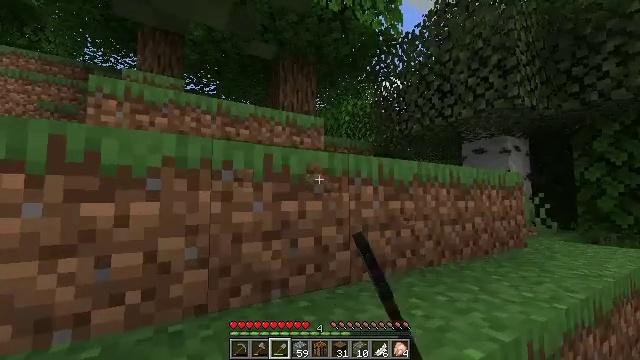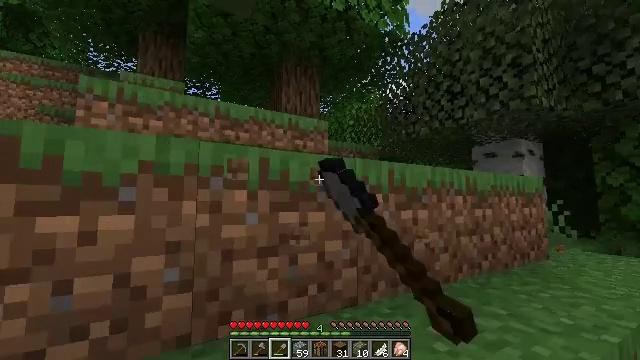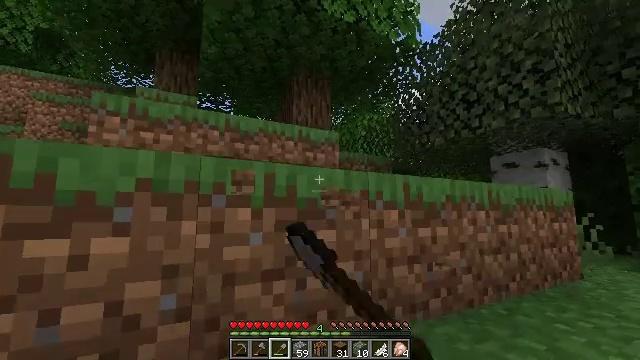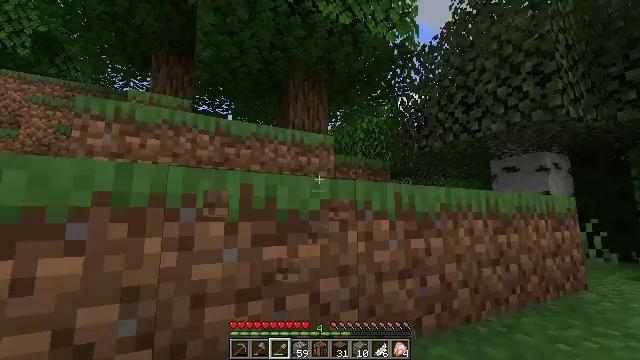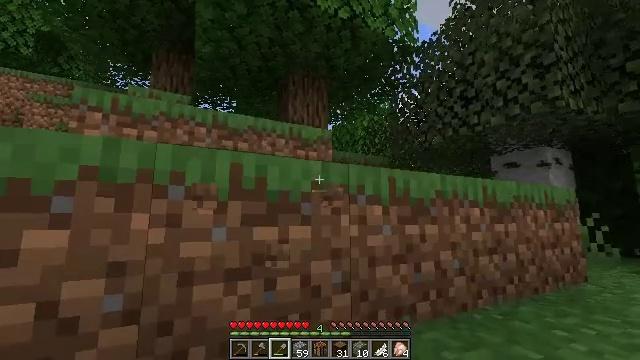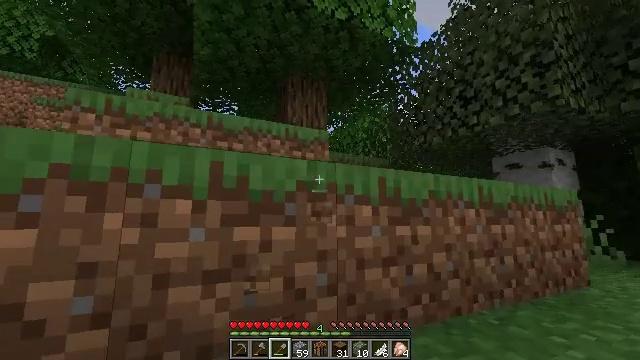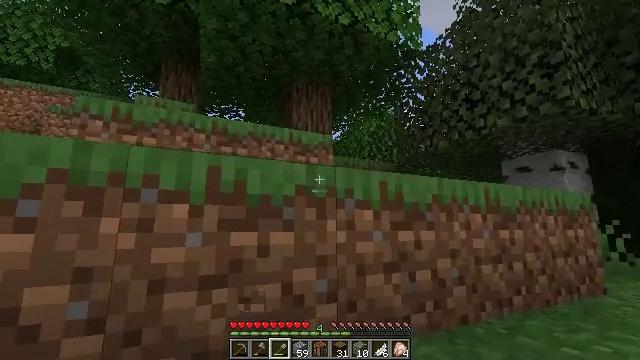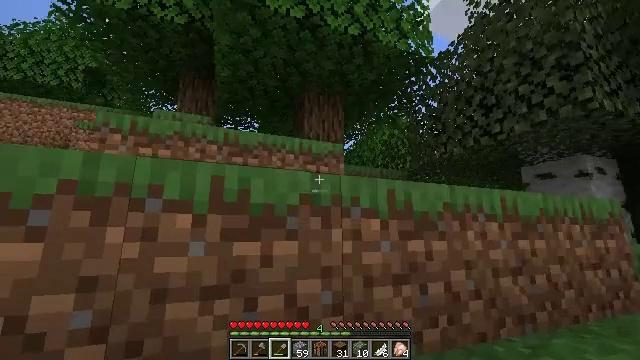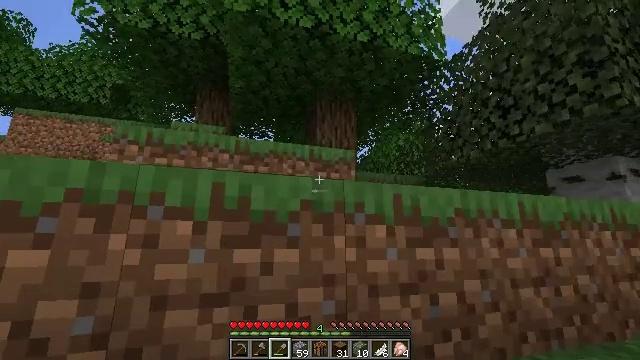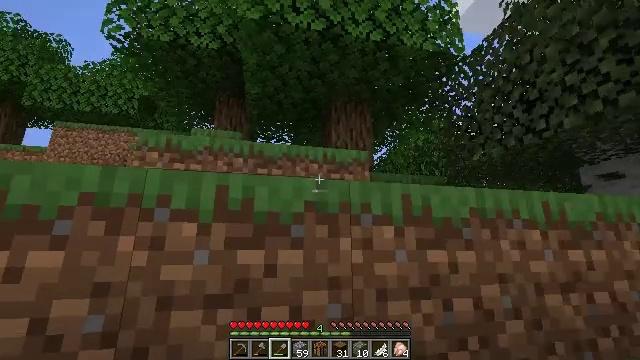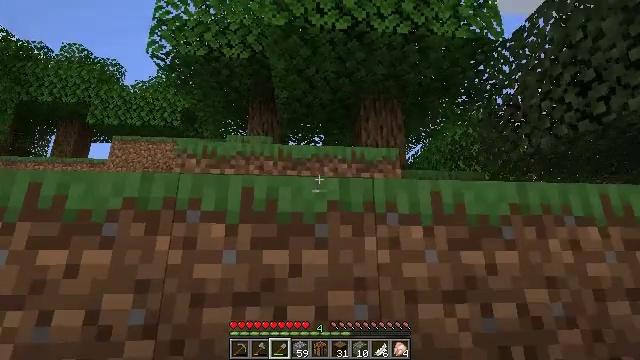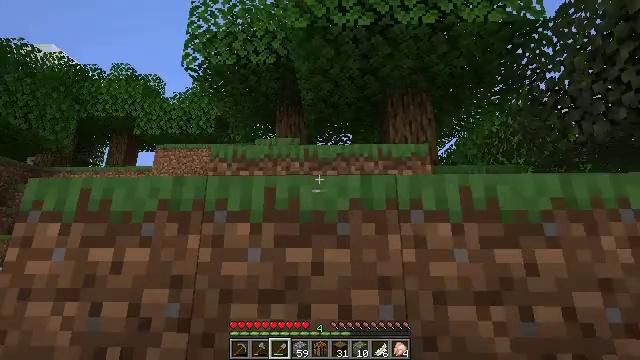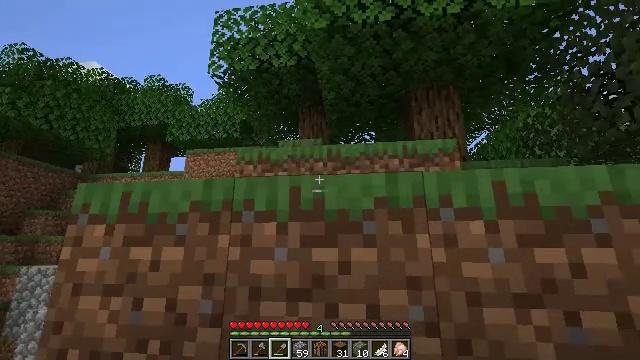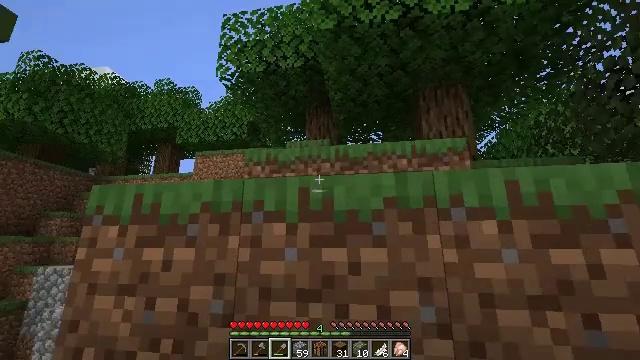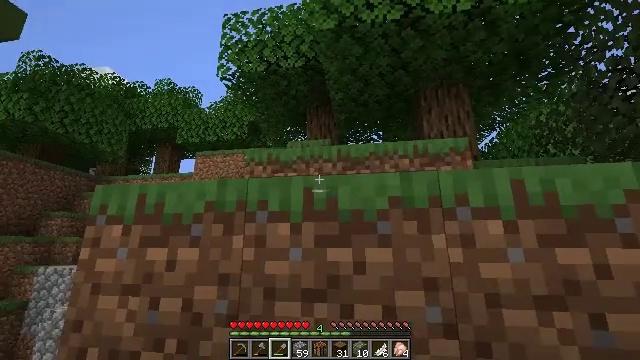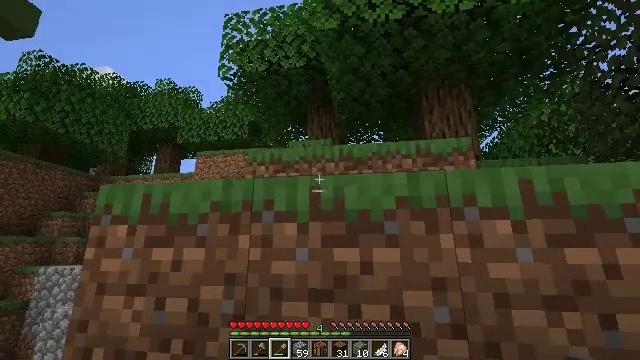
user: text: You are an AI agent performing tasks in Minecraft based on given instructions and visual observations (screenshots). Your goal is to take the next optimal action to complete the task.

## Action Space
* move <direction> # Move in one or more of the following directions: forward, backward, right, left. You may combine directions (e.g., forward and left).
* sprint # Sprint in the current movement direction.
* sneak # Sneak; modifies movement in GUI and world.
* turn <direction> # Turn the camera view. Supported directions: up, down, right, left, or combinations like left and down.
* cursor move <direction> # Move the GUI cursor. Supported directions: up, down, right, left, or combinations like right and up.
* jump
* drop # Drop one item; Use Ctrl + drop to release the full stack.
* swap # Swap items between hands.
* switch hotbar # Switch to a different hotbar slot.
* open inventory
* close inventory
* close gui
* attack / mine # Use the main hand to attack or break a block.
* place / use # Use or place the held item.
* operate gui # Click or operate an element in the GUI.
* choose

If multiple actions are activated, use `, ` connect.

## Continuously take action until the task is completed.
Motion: motion action
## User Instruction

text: Clear birch leaves to get saplings.
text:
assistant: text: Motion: move forward, turn up, attack / mine
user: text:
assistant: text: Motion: move forward, turn left and up, jump
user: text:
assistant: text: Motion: move forward, jump
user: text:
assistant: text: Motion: move forward, jump
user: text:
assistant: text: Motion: move forward, jump
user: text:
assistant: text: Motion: move forward, turn left and up
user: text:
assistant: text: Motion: move forward, turn left and up
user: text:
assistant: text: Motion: move forward, turn left and up
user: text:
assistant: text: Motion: move forward, turn left
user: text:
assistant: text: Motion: move forward, turn left
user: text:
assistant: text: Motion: move forward, turn left
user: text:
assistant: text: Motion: move forward, turn left
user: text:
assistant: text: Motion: move forward, turn left
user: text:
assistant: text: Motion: move forward
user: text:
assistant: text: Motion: move forward
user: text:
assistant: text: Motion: move forward
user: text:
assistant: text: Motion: move forward, turn up
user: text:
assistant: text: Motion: turn left and up
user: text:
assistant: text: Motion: turn left and up
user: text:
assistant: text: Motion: turn left and up
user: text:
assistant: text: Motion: no_op
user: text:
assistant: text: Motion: turn right
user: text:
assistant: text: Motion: no_op
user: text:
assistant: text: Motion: no_op
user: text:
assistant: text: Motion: no_op
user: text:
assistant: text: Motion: no_op
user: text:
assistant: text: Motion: turn up
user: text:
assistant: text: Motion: turn left
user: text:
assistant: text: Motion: turn left and up
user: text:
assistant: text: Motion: turn left and up